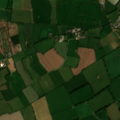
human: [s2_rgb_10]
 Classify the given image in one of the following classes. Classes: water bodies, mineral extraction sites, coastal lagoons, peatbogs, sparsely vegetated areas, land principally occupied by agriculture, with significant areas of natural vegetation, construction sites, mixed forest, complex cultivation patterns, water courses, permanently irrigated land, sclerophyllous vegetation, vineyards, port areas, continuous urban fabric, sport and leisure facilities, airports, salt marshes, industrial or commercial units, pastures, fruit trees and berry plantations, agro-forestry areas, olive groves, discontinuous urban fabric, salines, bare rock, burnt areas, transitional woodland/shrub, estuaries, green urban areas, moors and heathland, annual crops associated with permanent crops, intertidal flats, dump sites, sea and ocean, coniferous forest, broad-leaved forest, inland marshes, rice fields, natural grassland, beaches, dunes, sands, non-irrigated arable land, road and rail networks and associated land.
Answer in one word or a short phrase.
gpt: pastures